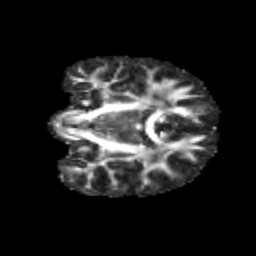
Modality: FA
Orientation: coronal
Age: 10
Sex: male
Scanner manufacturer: siemens
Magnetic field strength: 3 T
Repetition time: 3.8 s
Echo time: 0.07 s